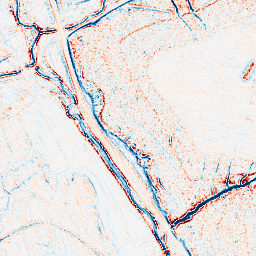
Category: edge_preserving
Decomposition family: anisotropic_diffusion
Decomposition parameters: iterations: 5
kappa: 50
gamma: 0.2
Upsampling method: sinc_hamming
Upsampling parameters: scale: 2
kernel_size: 8
Upsampling scale: 2